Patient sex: M
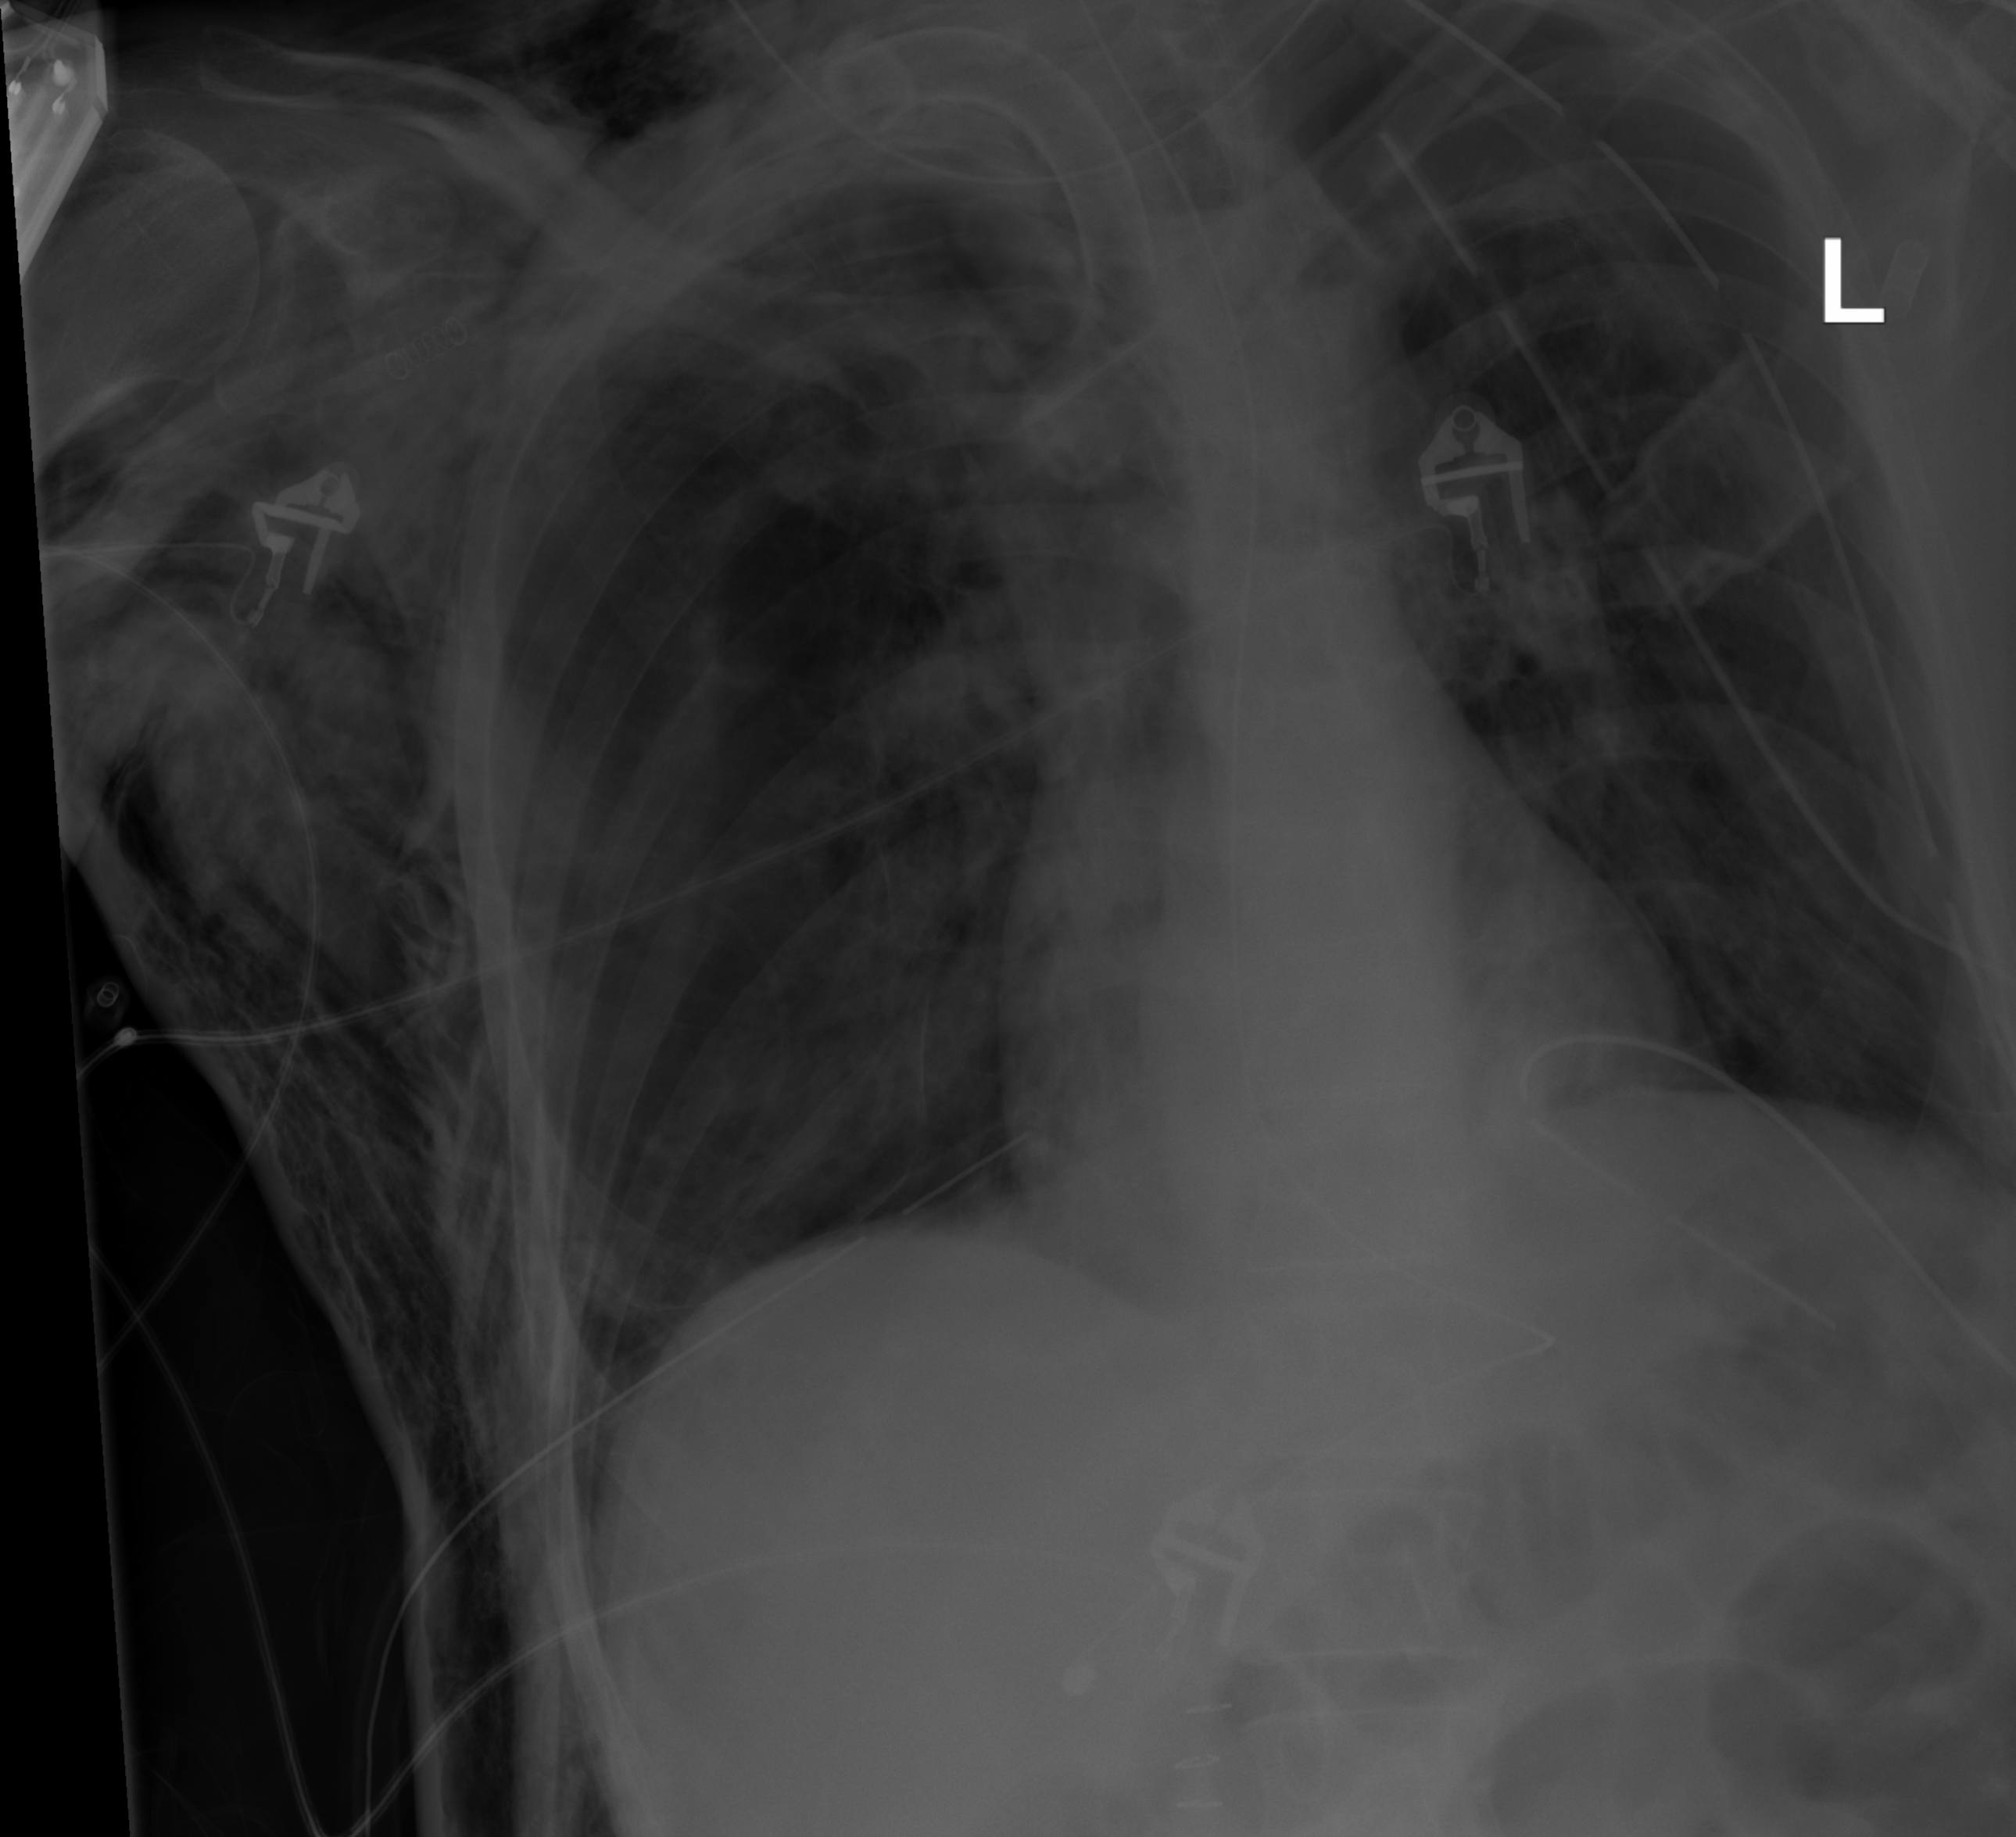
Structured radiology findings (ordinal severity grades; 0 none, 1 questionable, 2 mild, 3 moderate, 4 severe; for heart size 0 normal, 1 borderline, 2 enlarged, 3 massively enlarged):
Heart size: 0
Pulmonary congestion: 0
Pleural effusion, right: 0
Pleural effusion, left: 0
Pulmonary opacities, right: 0
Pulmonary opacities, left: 0
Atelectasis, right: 2
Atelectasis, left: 2